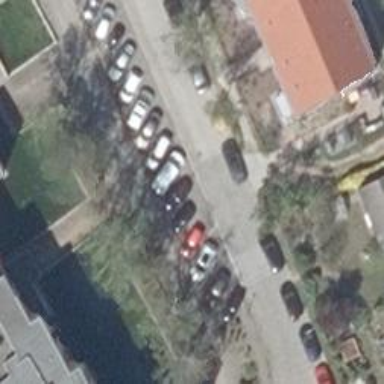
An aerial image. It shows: Residential road with parking lane on the right-hand side.